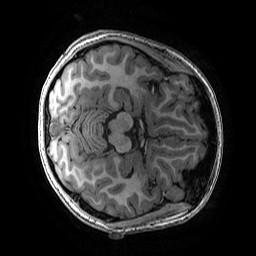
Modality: T1w
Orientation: axial
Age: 12
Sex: female
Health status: ill
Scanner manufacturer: ge
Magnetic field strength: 3 T
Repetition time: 0.007664 s
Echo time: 0.00342 s